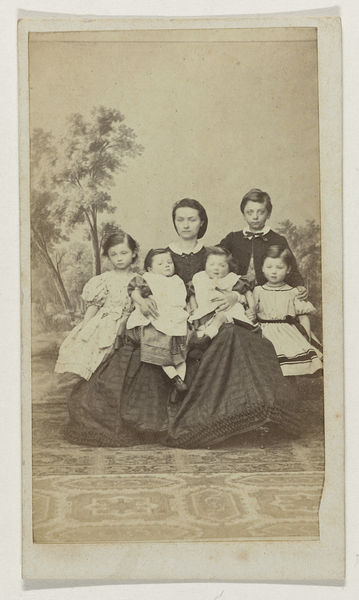
Titel: Portret van een moeder met vijf kinderen
Künstler: Herman Buckmann
Standort: Amsterdam
Institution: Rijksmuseum
Schlagwörter: baum, himmel, weiß, bäume, mädchen, sitzen, frau, kleid, kleider, muster, ornament, rock, schleife, teppich, gesichter, hemd, jacke, arme, halten, kragen, fünf, portrait, porträt, boden, haare, sitzend, stehend, familie, kind, mutter, hübsch, kinder, schürze, schürzen, vergilbt, baby, rand, sepia, tapete, weib, weiber, seitenscheitel, atelier, streifen, roch, junge, schoß, foto, fotografie, knabe, bub, schwarzweiß, kleidchen, kleinkind, romantisch, fotographie, töchter, sohn, bube, fotostudio, lieblich, hare, mutter mit kindern, fotoatelier, sreifen, 5, fünf kinder, vierlinge